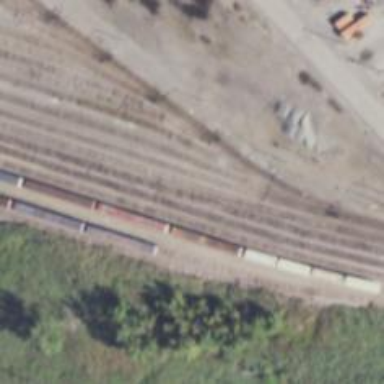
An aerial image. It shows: Railway yard.